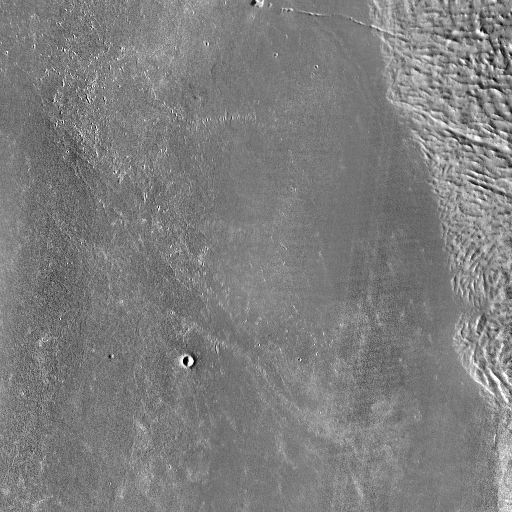
Crater classes present: Background, Other